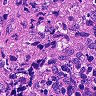
Metastatic tissue present: no